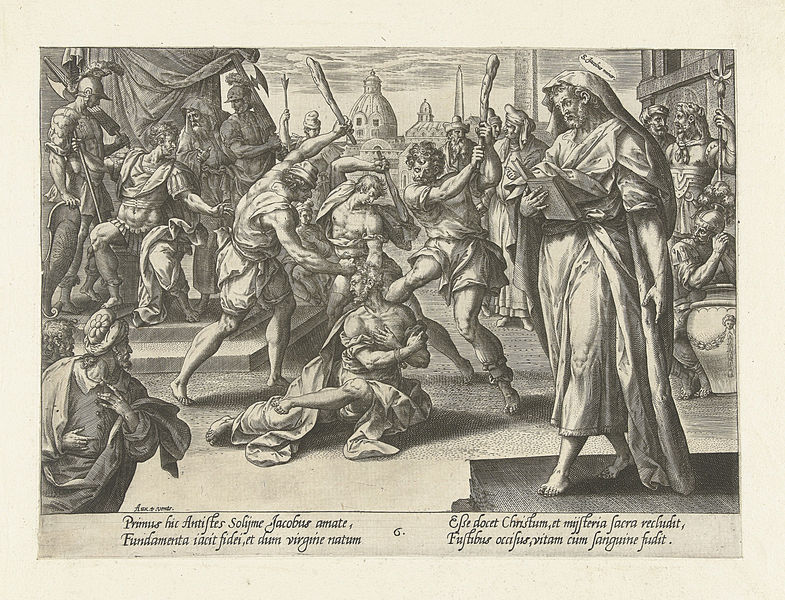
Titel: Het martelaarschap van Jakobus de Mindere
Künstler: Hendrick Goltzius
Standort: Amsterdam
Institution: Rijksmuseum
Schlagwörter: mann, männer, kirche, turm, schrift, platz, treppe, buch, barfuß, druck, knüppel, text, reihe, christus, antik, opfer, kupferstich, schlagen, erschlagen, römisch, geißelung, keulen